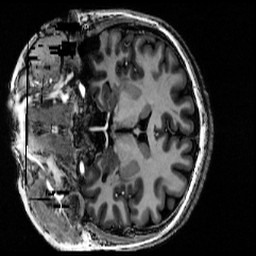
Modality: T1w
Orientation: coronal
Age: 26
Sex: female